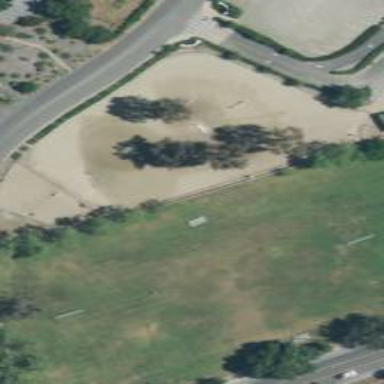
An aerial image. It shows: Equestrian pitch for leisure land use.